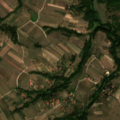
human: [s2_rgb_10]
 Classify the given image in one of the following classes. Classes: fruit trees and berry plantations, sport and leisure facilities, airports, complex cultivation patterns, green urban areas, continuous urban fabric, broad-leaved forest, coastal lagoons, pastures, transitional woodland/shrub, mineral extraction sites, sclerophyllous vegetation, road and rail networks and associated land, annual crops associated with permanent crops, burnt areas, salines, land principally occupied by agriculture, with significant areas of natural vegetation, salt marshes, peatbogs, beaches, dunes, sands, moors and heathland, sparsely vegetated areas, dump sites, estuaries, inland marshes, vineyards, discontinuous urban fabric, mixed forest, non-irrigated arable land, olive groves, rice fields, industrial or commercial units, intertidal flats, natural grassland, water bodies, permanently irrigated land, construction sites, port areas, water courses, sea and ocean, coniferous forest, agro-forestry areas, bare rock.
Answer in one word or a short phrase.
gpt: complex cultivation patterns, land principally occupied by agriculture, with significant areas of natural vegetation, broad-leaved forest